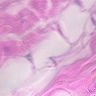
Metastatic tissue present: no